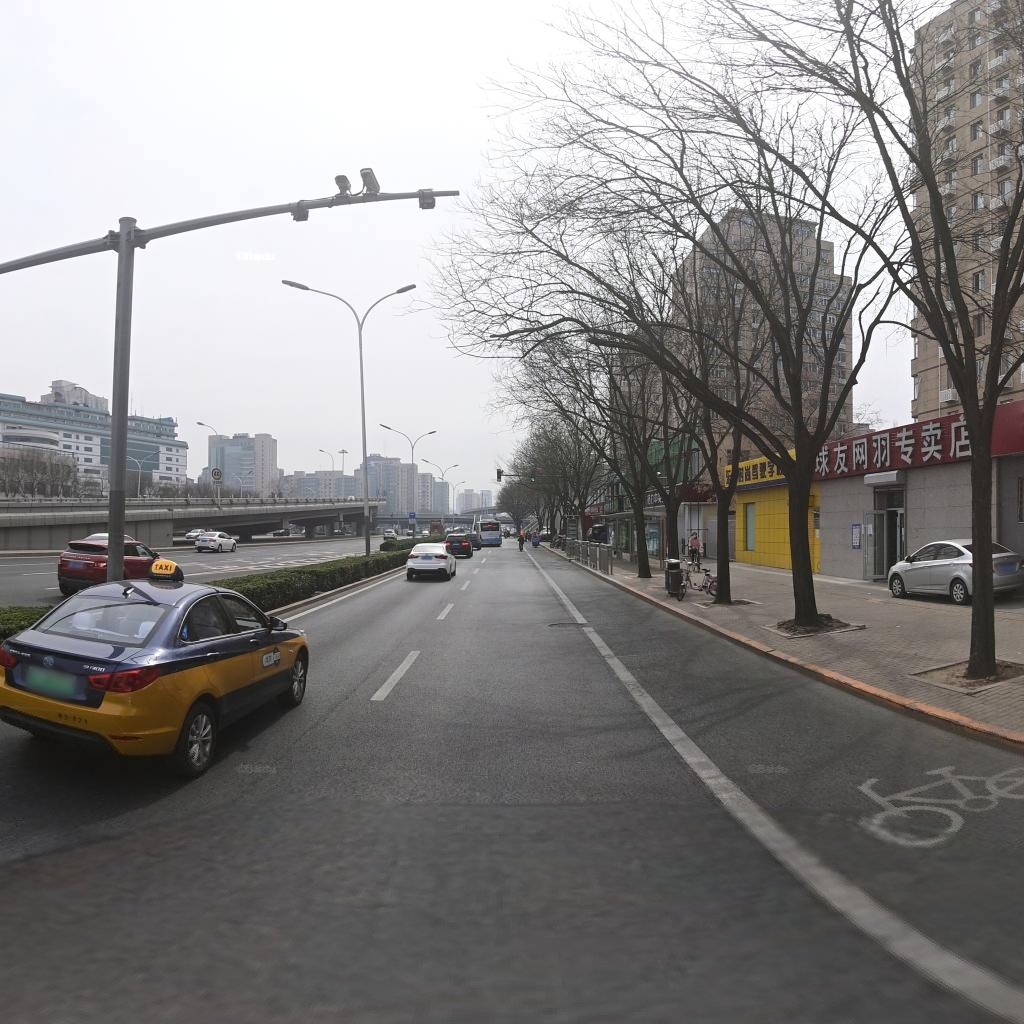
Region: Haidian
Road damage annotations: manhole cover, longitudinal crack